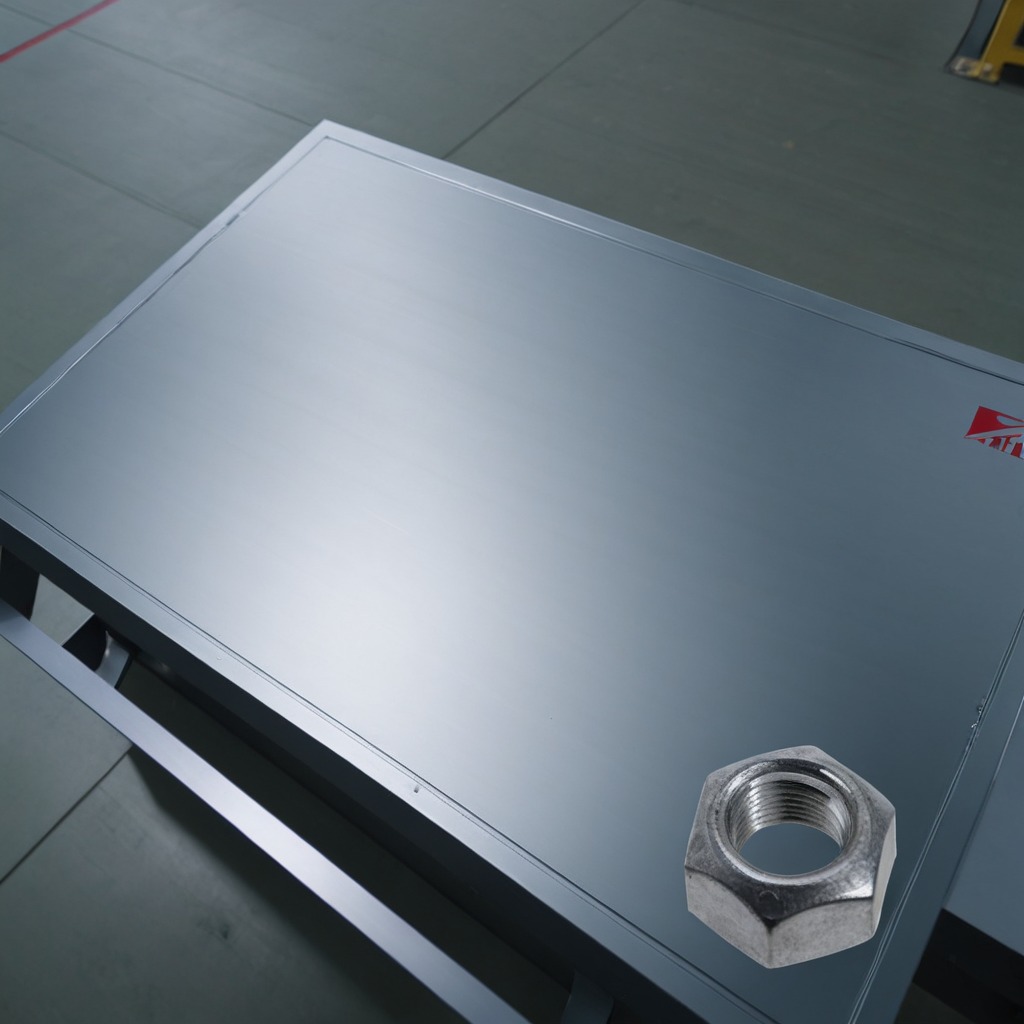
A metal nut is lying on a toolbox surface in an airplane hangar workshop.